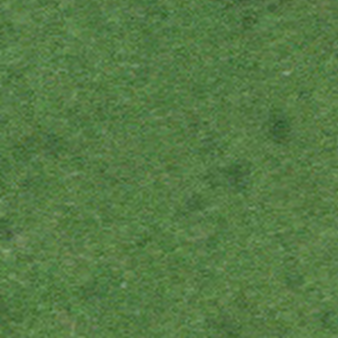
Label: other